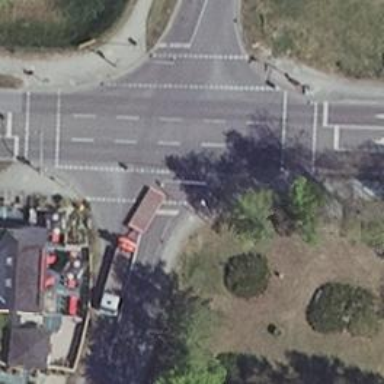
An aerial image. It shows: Road with traffic signals for signaling.